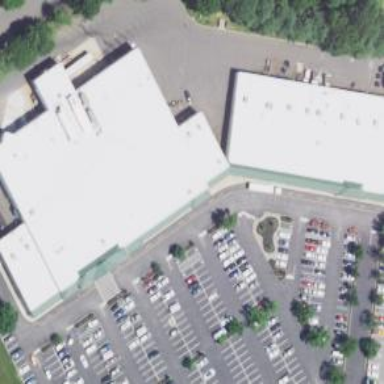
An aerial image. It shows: Retail building.